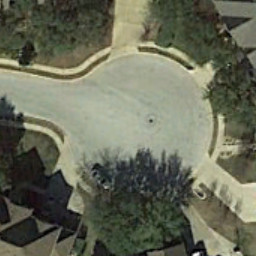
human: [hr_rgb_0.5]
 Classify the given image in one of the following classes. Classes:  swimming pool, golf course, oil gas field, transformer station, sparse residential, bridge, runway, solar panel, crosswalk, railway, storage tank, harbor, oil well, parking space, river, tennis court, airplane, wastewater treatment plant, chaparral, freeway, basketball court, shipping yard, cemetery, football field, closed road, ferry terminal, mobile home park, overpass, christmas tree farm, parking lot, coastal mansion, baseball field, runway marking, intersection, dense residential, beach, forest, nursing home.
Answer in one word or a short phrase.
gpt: closed road